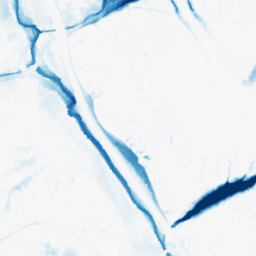
Category: morphological
Decomposition family: morphological_ellipse
Decomposition parameters: operation: closing
width: 30
height: 30
Upsampling method: sinc_hamming
Upsampling parameters: scale: 2
kernel_size: 4
Upsampling scale: 2